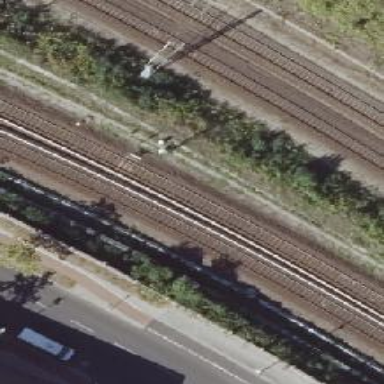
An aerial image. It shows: Railway signal.